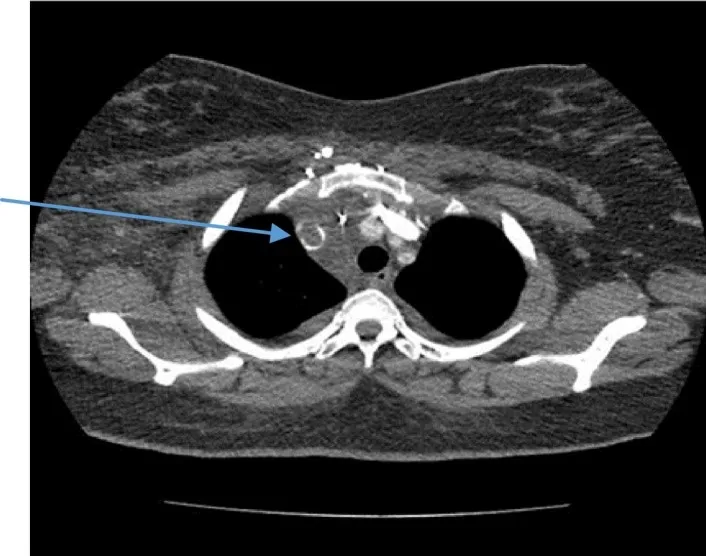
Thrombi in the brachiocephalic vein (arrow).
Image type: radiology (ct)